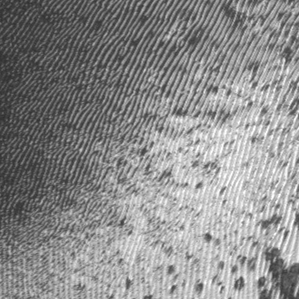
Label: frost